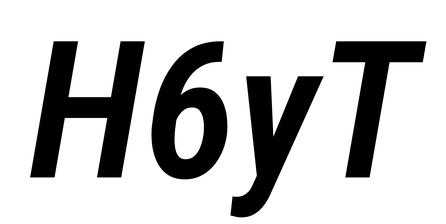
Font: Roboto-Italic_Condensed_SemiBold_Italic